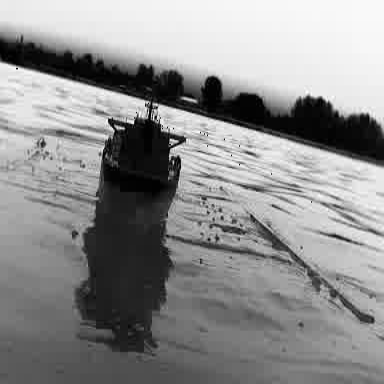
There is a liner in the infrared image.